Две тонкие линзы $Л_{1}$ и $Л_{2}$ с фокусными расстояниями $F_{1}$ и $F_{2}$ pacположены на расстоянии $L$ друг от друга. Тонкую линзу $Л_{3}$ pacполагают между линзами $Л_{1}$ и $Л_{2}$ таким образом, что любой луч, падающий на оптическую систему под малым углом к главной оптической оси, выходит из неё параллельно своему первоначальному направлению.
Найдите фокусное расстояние $F_{3}$ линзы $Л_{3}$ и расстояния $l_{1}$ и $l_{2}$ от линзы $Л_{3}$ до линз $Л_{1}$ и $Л_{2}$. Главные оптические оси всех трёх линз совпадают. Примечание. Фокусные расстояния собирающих линз принимаются положительными, рассеивающих - отрицательными.
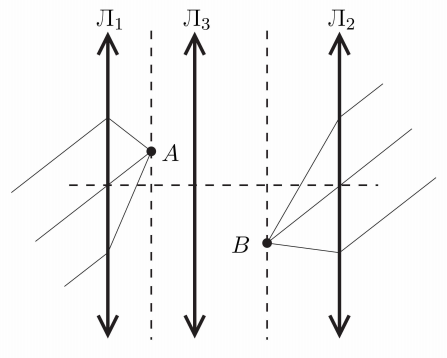
Решение: Тонкие линзы $Л_{1}$ и $Л_{2}$ переводят параллельные пучки лучей в пучки, проходящие через точки $A$ и $B$ соответственно (см. рисунок).  Следовательно, линза $Л_{3}$ должна переводить пучок лучей, проходящий через точку $A$, в пучок лучей, проходящий через точку $B$. Поскольку луч $A B$ не преломляется, он проходит через центр линзы $O_{3}$, отсюда однозначно восстанавливается плоскость линзы, перпендикулярная главной оптической оси системы. Фокусное расстояние линзы $Л_{3}$ определяется по формуле тонкой линзы. Для получения количественного ответа введем систему координат: в качестве начала координат выберем центр линзы $Л_{1}$, направим ось $O x$ вдоль главной оптической оси, ось $O y$ - перпендикулярно оси $O x$ таким образом, чтобы лучи из параллельного пучка распространялись параллельно плоскости $O x y$. Обозначим малый угол наклона параллельного пучка лучей к главной оптической оси через $\alpha$. Точки $A$ и $B$ имеют координаты $A\left(F_{1}, F_{1} \alpha\right)$, $B\left(L-F_{2},-F_{2} \alpha\right)$. Центр $O_{3}$ линзы $Л_{3}$, имеющий координаты $O_{3}\left(l_{1}, 0\right)$, лежит на прямой $A B$, отсюда $$ \begin{gathered} \frac{l_{1}-F_{1}}{-F_{1} \alpha}=\frac{L-l_{1}-F_{2}}{-F_{2} \alpha}, \\ l_{1}=\frac{L F_{2}^{-1}}{F_{1}^{-1}+F_{2}^{-1}}=\frac{L F_{1}}{F_{1}+F_{2}}, \quad l_{2}=\frac{L F_{2}}{F_{1}+F_{2}}. \end{gathered} $$ При этом должны выполняться соотношения $0 Для нахождения фокусного расстояния $F_{3}$ линзы $Л_{3}$ запишем формулу тонкой линзы: $$ \frac{1}{l_{1}-F_{1}}+\frac{1}{l_{2}-F_{2}}=\frac{1}{F_{3}}. $$ Отсюда $$ F_{3}=\frac{F_{1} F_{2}\left(L-F_{1}-F_{2}\right)}{\left(F_{1}+F_{2}\right)^{2}}. $$ При $L=F_{1}+F_{2}$ задача решения не имеет.
Ответ: $$ l_{1}=\frac{L F_{2}^{-1}}{F_{1}^{-1}+F_{2}^{-1}}=\frac{L F_{1}}{F_{1}+F_{2}} $$ $$ l_{2}=\frac{L F_{2}}{F_{1}+F_{2}} $$ $$ F_{3}=\frac{F_{1} F_{2}\left(L-F_{1}-F_{2}\right)}{\left(F_{1}+F_{2}\right)^{2}} $$
Темы:
T, Оптика, Геометрическая оптика, Тонкая линза, Всероссийские, Линзы